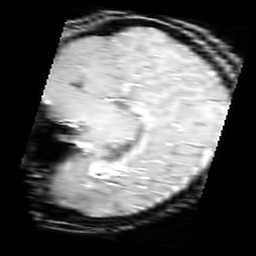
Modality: inplaneT1
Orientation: sagittal
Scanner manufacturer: ge
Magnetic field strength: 3 T
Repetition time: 0.25 s
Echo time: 0.0036 s